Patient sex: M
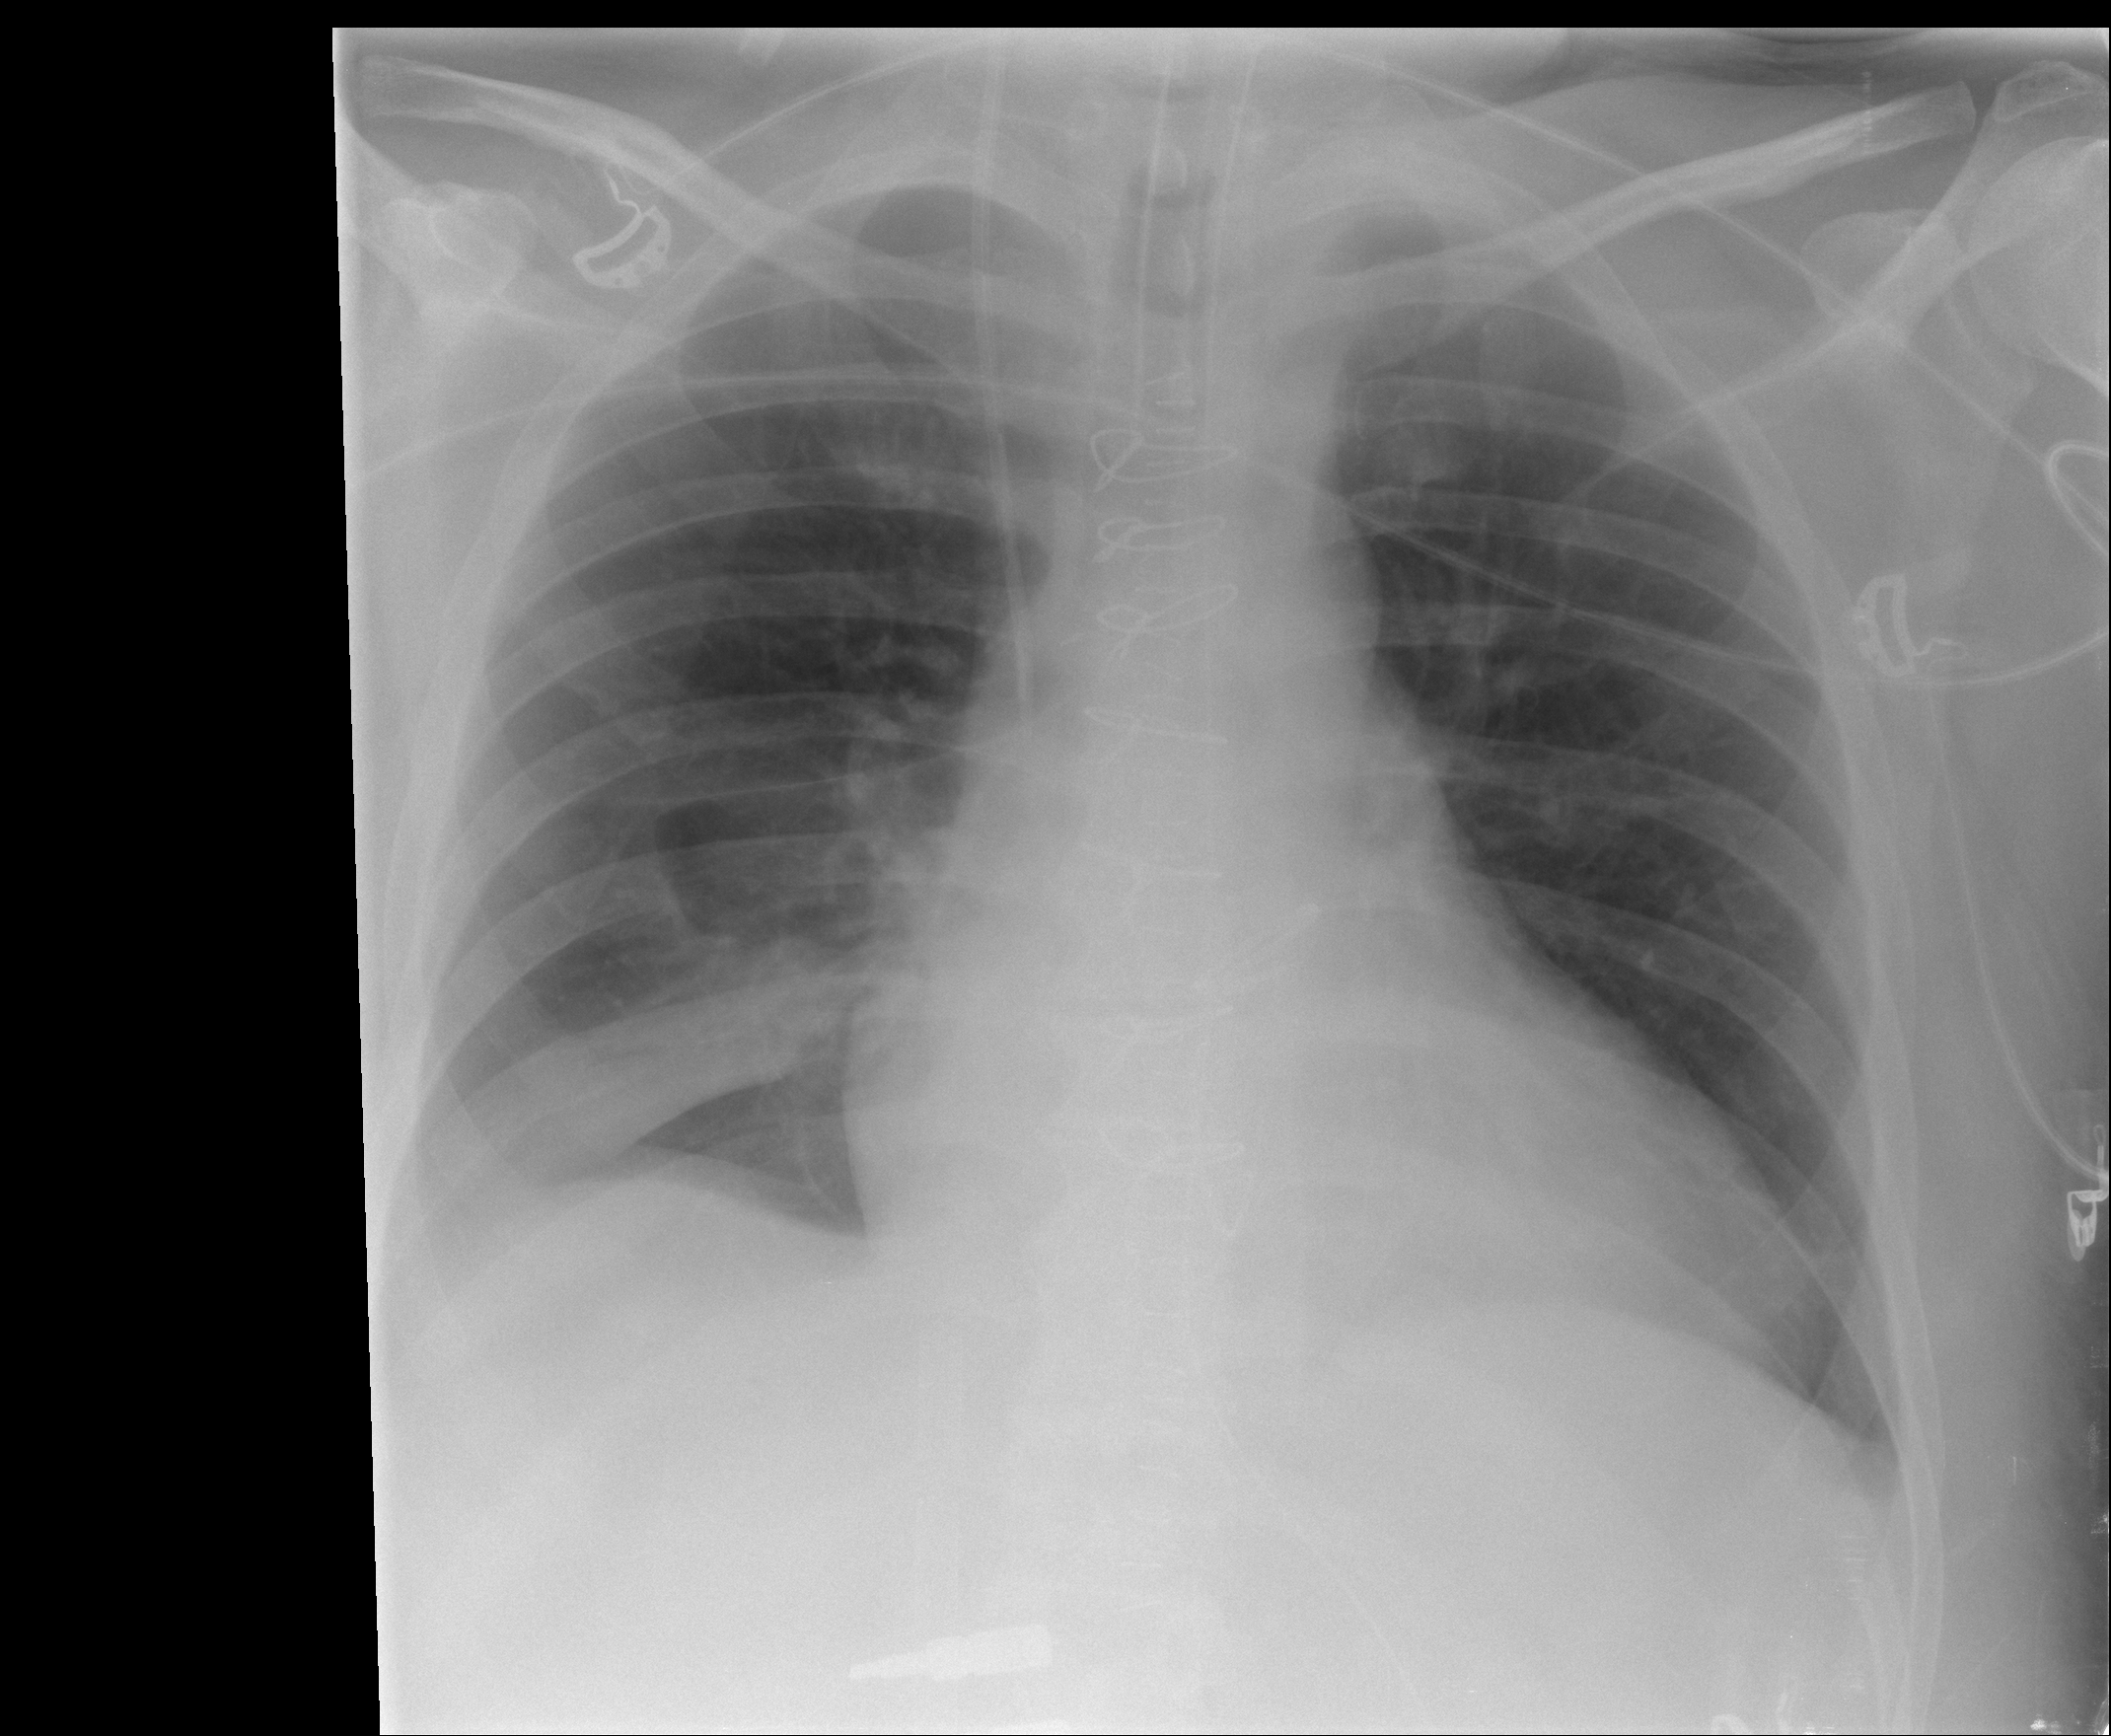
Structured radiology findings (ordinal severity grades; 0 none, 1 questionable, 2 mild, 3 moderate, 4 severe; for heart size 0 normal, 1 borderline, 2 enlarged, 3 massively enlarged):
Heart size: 1
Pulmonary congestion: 0
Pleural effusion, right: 1
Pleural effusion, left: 0
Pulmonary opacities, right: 0
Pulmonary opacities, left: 0
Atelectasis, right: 2
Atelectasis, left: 0